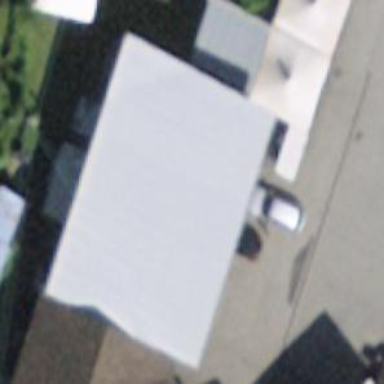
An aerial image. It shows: Building used as car repair shop.